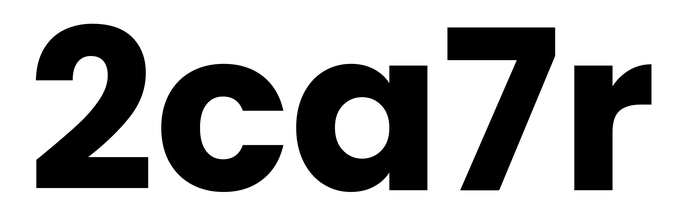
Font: Poppins-Bold